Question: We're a small using Git and all us are new to it. In the month or two that we've used Git and began experimenting with feature branches and release branches, we've run into little spaghetti incidents like this one caused by merge conflicts, etc:

The black line is my development branch. Ignore the red one. You'll see how one single commit has broken away from that development tree and then merged back. Is it possible to clear out some of these old cobwebs by flattening the tree? My head is now about 500+ commits away from this.
I've read that this can be avoided by rebasing instead of merging.
Even though, it's a trivial thing, I'd like to fix this if possible both as a matter of a OCD and clarity.
Thanks.
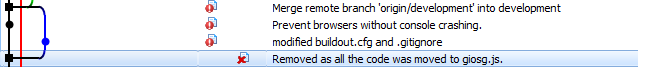
Answer: If you really want to linearize the history after a commit 'A' on the master branch, you could always do:
'''
git checkout master
git rebase A
'''
However, this means that you're rewriting the history of your 'master' branch, so if you do (force-) push this new version, you'll have to brief everyone in your team about how to fetch the new version and reset their master branches to match the rewritten version. Otherwise, people are likely to pull, which will merge the rewritten branch with their existing one, defeating the object of the exercise.
These small divergences typically happen when someone creates a commit on their master branch, but master on the server has moved on in the mean time - this means that when they pull again, a merge commit is required. You can avoid this in the future either by measures like:
- 'git pull --rebase'- 'branch.<name>.rebase''branch.autosetuprebase''--rebase'- <URL>
However, personally I don't mind seeing these merges in the history - with a good history viewer it's still very clear what's going on.